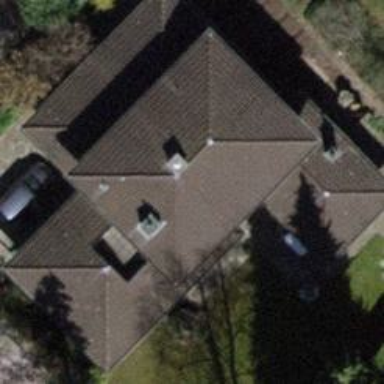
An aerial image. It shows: Hipped-roof house.